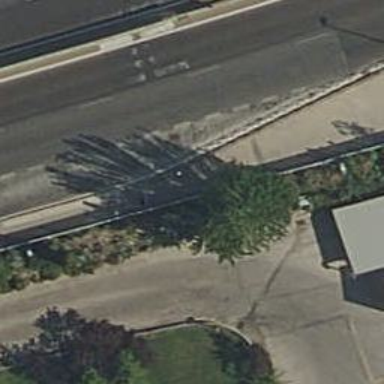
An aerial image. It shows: Bus stop with platform for public transport.